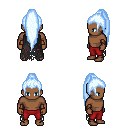
a pixel art fantasy rpg character, male body template, human, dark skin, black tattered cape, red pants, white cyan extra-long topknot hairstyle, leather bracers, four views (front, back, left, right), 2x2 character sprite sheet, small pixel art, hard edges, no anti-aliasing